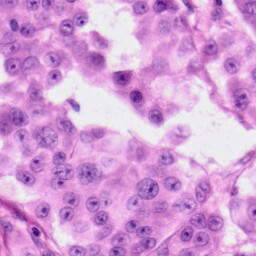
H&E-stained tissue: Skin